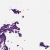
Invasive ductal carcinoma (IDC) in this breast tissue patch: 0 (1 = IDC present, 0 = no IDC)